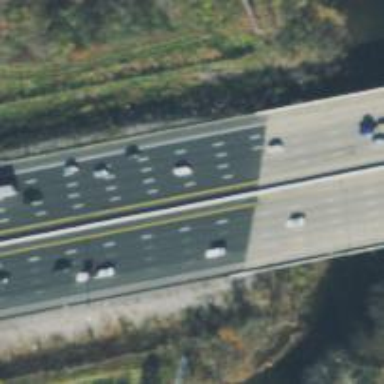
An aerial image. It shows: Asphalt motorway.